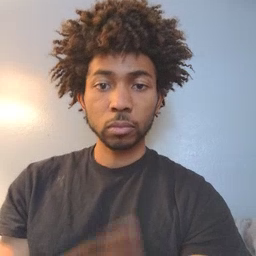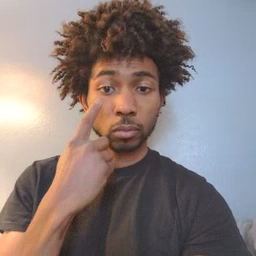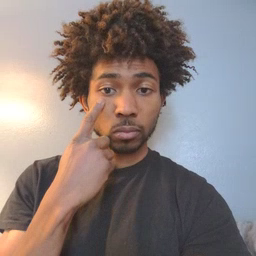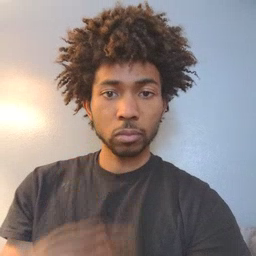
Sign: eye